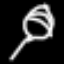
Label: leaf